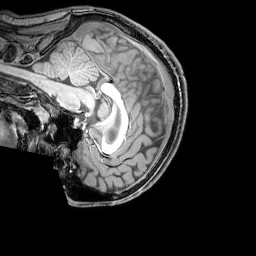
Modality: T1w
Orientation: sagittal
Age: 21
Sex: male
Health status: healthy
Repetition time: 0.081 s
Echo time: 0.037 s